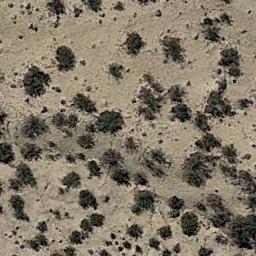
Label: chaparral